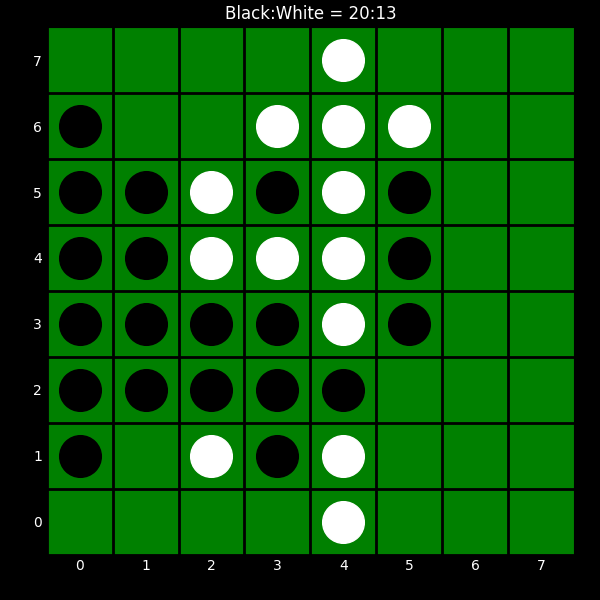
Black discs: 20
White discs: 13